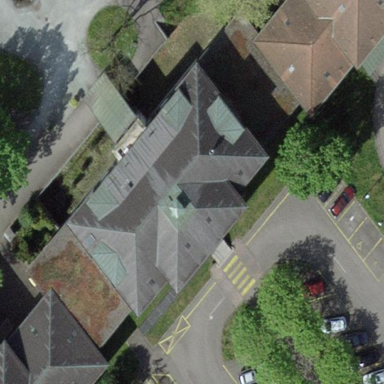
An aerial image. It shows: Hospital building.